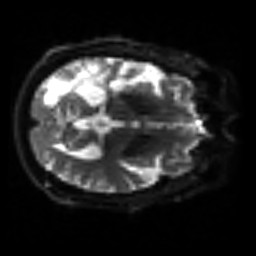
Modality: sbref
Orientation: axial
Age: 58
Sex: male
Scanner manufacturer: siemens
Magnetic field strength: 3 T
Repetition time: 3.2 s
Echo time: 0.081 s